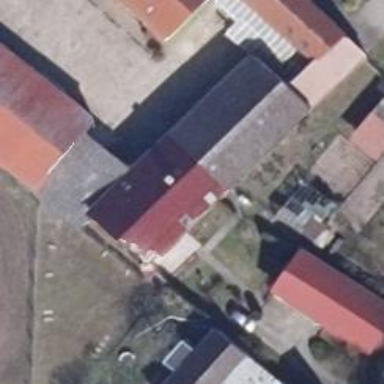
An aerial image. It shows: Simple and straightforward house.